Question:
I tracked down a bug in my system to this anomaly - at least it's an anomaly in my system of 15 catalogs with similar but unequal schemas.
What causes the [TABLE_NAME] in [INFORMATION_SCHEMA].[VIEWS] to be different than the value in [VIEW_DEFINITION]?
It makes me think I don't understand something about Views or System Tables in SQL Server...
.
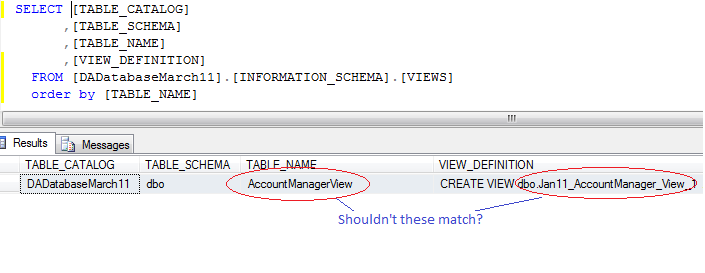
Answer: If you have renamed the view, the name changes, but the definition doesn't.
You should do this as a 'DROP'/'CREATE' or an 'ALTER' script, not by right-clicking or using 'sp_rename'.
This is actually expected behavior for all modules. Here is a quick test using a simple stored procedure:
'''
CREATE PROCEDURE dbo.proc_foo
AS
SELECT 1;
GO
-- rename it to proc_bar
EXEC sys.sp_rename N'dbo.proc_foo', N'proc_bar', N'OBJECT';
GO
-- check the definition from various sources
SELECT od = OBJECT_DEFINITION(OBJECT_ID(N'dbo.proc_bar')),
info_s = (SELECT ROUTINE_DEFINITION FROM INFORMATION_SCHEMA.ROUTINES
WHERE ROUTINE_NAME = N'proc_bar' AND SCHEMA_NAME = N'dbo'),
sql_m = (SELECT definition FROM sys.sql_modules
WHERE [object_id] = OBJECT_ID(N'dbo.proc_bar'));
'''
Results:
'''
od info_s sql_m
----------------------------- ----------------------------- -----------------------------
CREATE PROCEDURE dbo.proc_foo CREATE PROCEDURE dbo.proc_foo CREATE PROCEDURE dbo.proc_foo
AS AS AS
SELECT 1; SELECT 1; SELECT 1;
'''
In any case, you shouldn't be using 'INFORMATION_SCHEMA' anyway...
- <URL>